Interaction volume radius: 5 \u00c5
Interaction volume height: 10 \u00c5
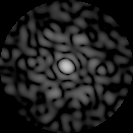
Disorder parameter: 0.882